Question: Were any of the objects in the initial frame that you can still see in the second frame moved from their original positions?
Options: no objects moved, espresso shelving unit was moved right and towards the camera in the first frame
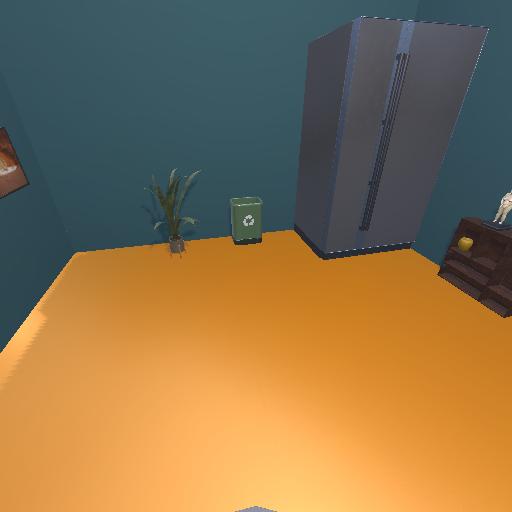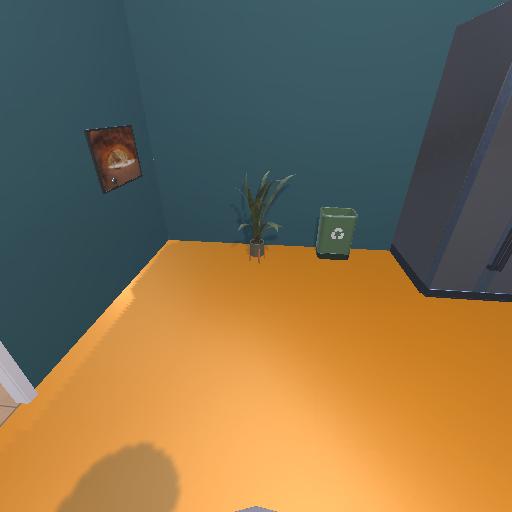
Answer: no objects moved